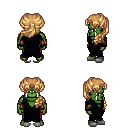
a pixel art fantasy rpg character, male body template, orc, green skin, gray robe, magenta pants, light blonde princess hairstyle, cloth bracers, white slippers, four views (front, back, left, right), 2x2 character sprite sheet, small pixel art, hard edges, no anti-aliasing